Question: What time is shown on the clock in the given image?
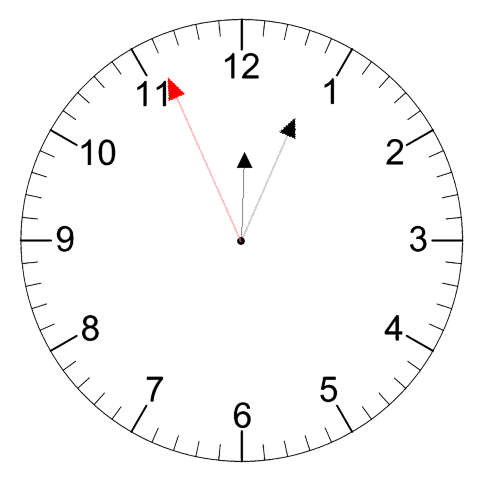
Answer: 12:03:56